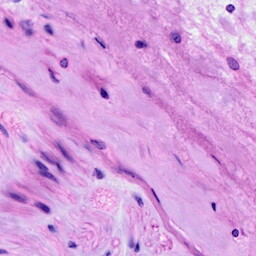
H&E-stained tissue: Breast